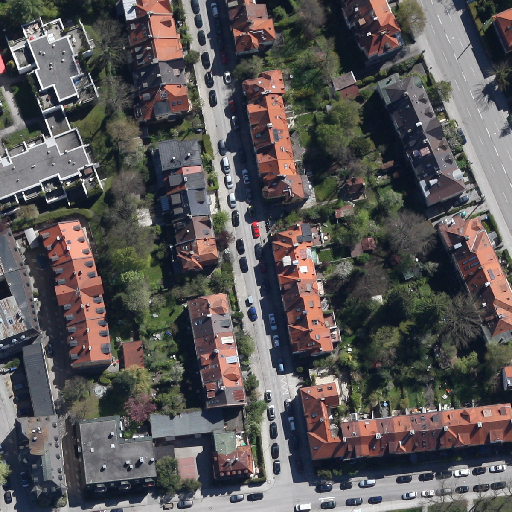
Referring expression: building along the road